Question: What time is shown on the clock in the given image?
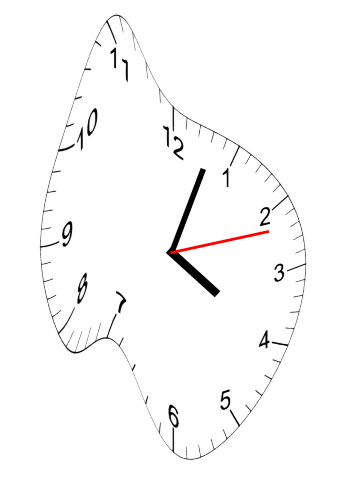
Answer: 04:03:12